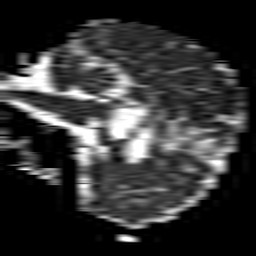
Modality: ADC
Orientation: sagittal
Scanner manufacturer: philips
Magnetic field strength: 1.5 T
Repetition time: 3.395 s
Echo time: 0.06922 s